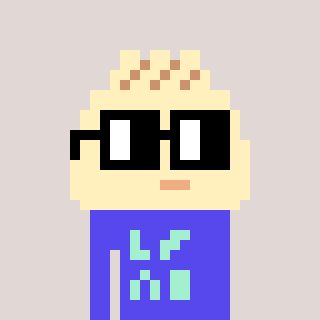
a pixel art character with square black glasses, a porkbao-shaped head and a computerblue-colored body on a warm background